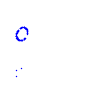
Particle: kaon